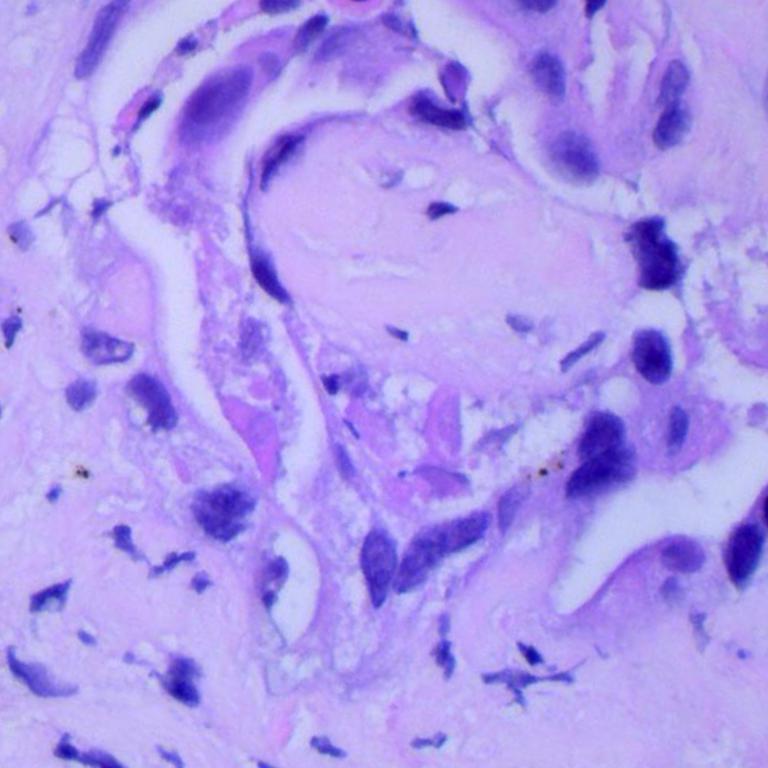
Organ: lung
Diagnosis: adenocarcinomas